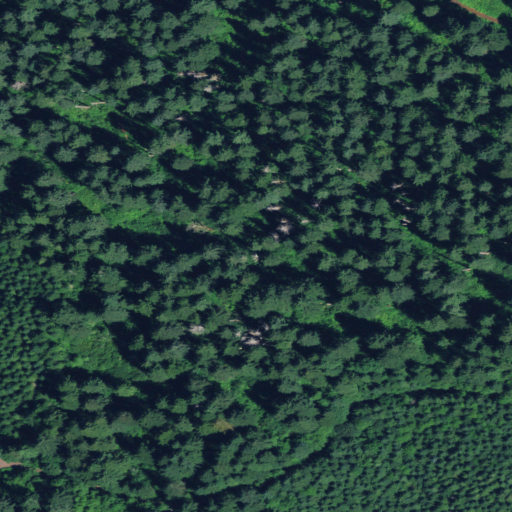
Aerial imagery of ridge(s) in Oregon named Denzer Ridge containing evergreen forest, mixed forest, and open development